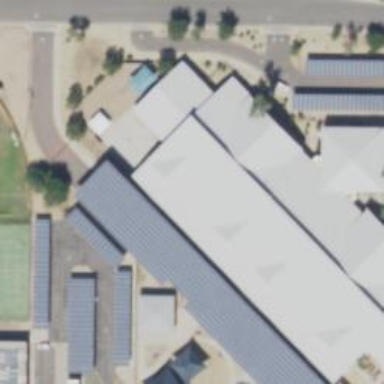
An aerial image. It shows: Solar photovoltaic panel generator on glass roof of building.